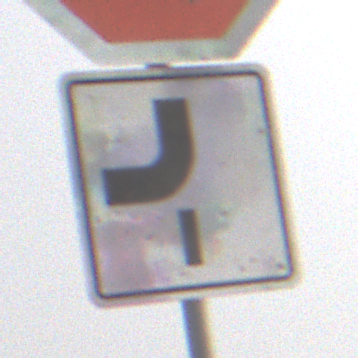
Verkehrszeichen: VerlaufVorfahrtsstrasse7
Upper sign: Stop
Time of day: MorningAfternoon
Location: Outdoor (Nature)
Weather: PartlyCloudy
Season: NotSpecified
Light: Natural